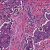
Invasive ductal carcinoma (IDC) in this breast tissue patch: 1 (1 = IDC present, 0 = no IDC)